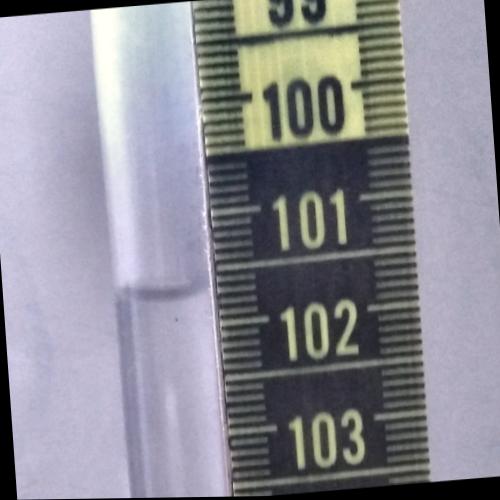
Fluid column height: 101.7 cm